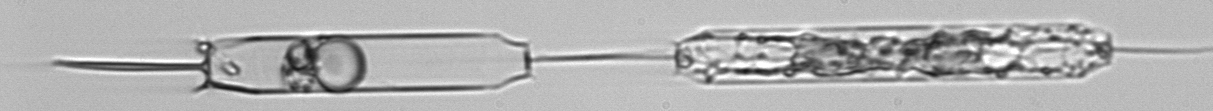
Label: Ditylum_brightwellii